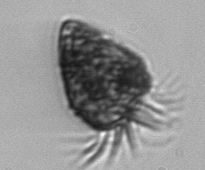
Label: Strombidium_morphotype2